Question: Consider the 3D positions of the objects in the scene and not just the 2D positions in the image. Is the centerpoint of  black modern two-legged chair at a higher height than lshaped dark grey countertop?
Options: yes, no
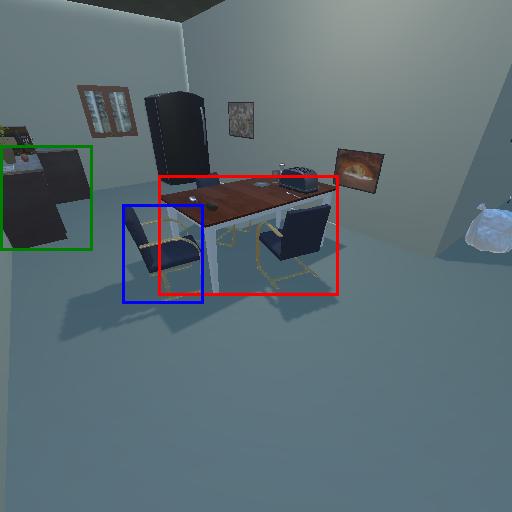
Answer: yes